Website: walmart
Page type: account-selection
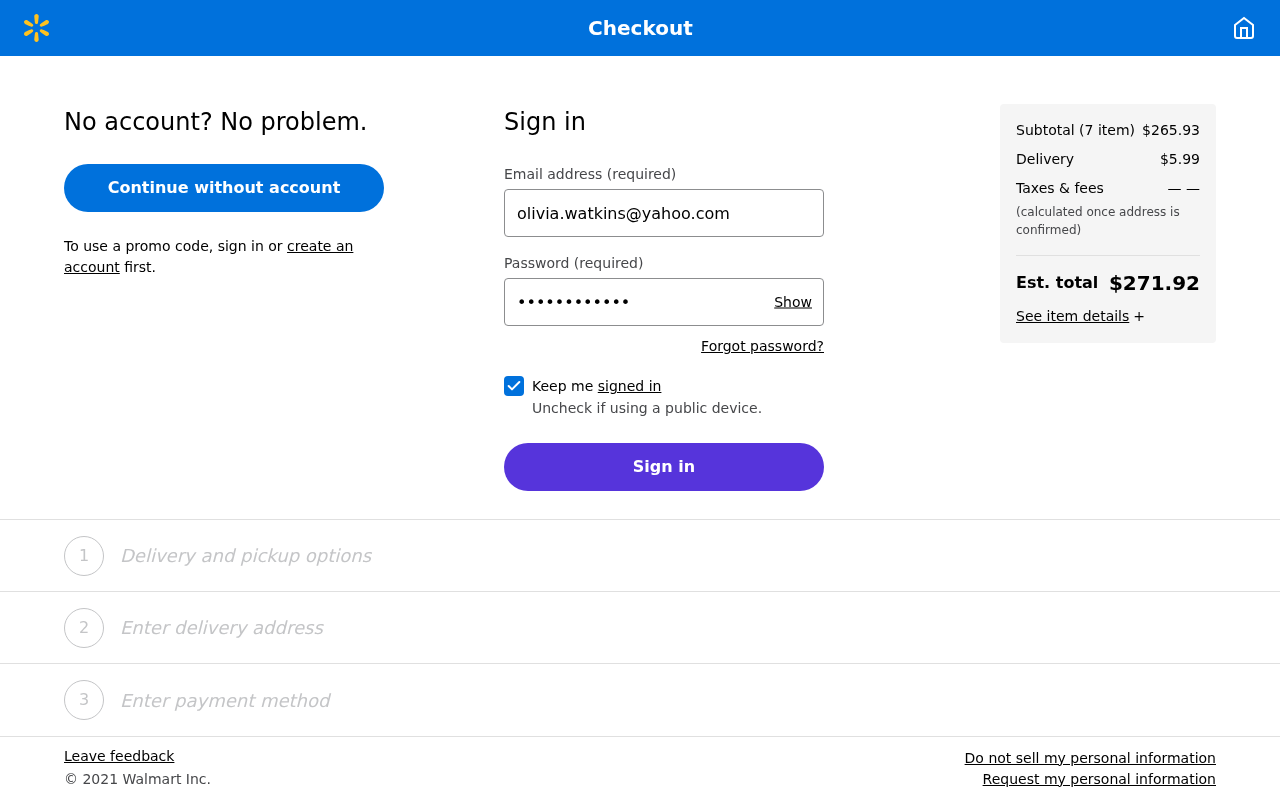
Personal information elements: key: PII_EMAIL
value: olivia.watkins@yahoo.com
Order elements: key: ORDER_NUM_ITEMS
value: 7
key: ORDER_SUBTOTAL
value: $265.93
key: ORDER_SHIPPING_COST
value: $5.99
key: ORDER_TOTAL
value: $271.92